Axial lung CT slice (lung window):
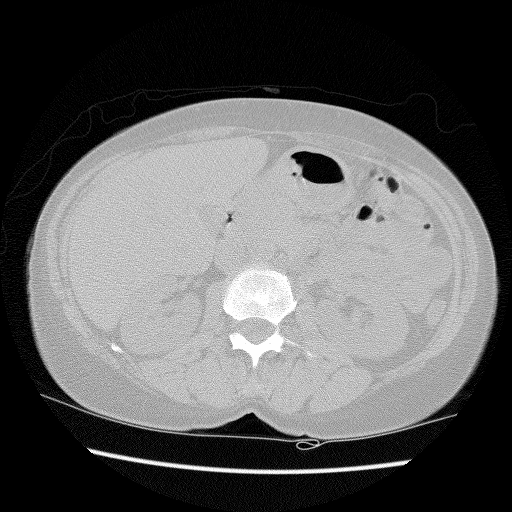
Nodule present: no